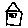
Label: house